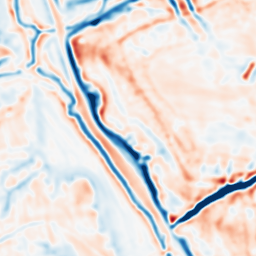
Category: multiscale
Decomposition family: dog
Decomposition parameters: sigma_low: 2
sigma_high: 5
Upsampling method: sinc_hamming
Upsampling parameters: scale: 2
kernel_size: 16
Upsampling scale: 2